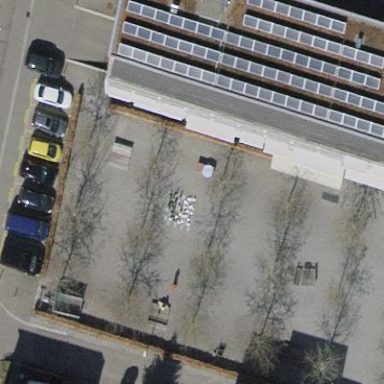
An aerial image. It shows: Park with gravel surface.